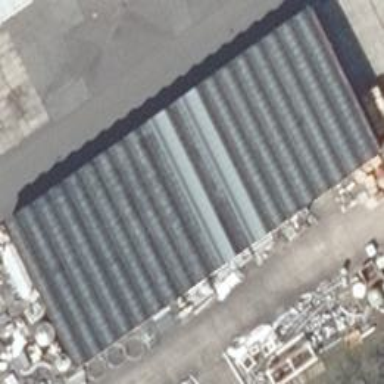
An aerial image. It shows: Industrial building.